Interaction volume radius: 5 \u00c5
Interaction volume height: 20 \u00c5
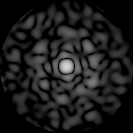
Disorder parameter: 0.8047